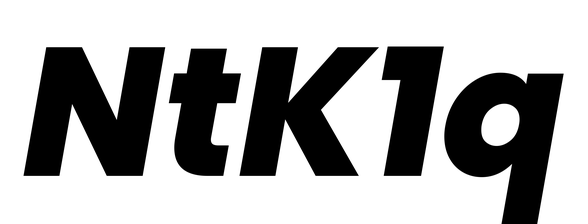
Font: Poppins-ExtraBoldItalic